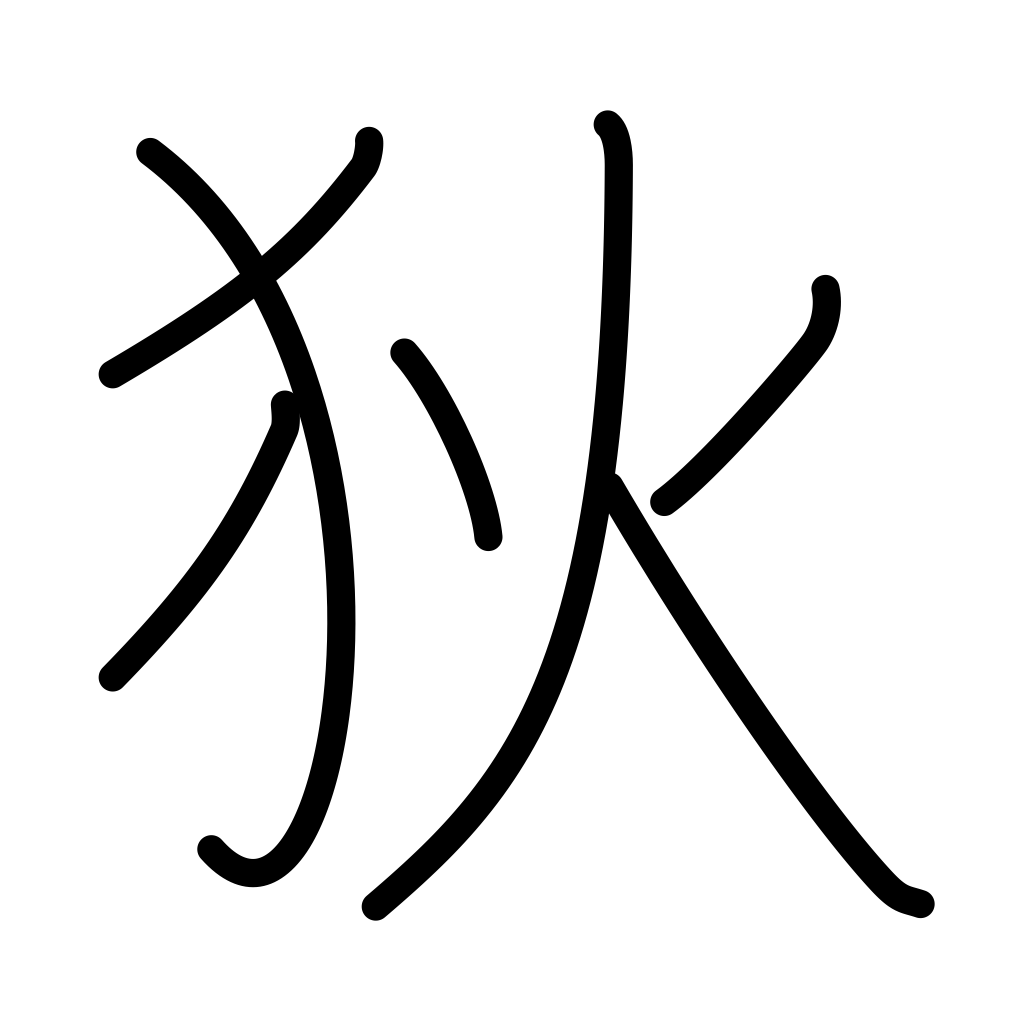
Meaning: barbarian